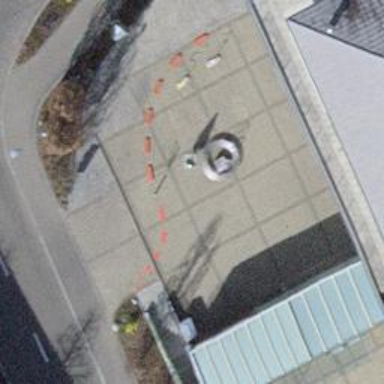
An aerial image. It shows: Bench for seating.